Interaction volume radius: 5 \u00c5
Interaction volume height: 10 \u00c5
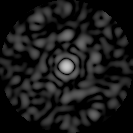
Disorder parameter: 0.8701